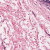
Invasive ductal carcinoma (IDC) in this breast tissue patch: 0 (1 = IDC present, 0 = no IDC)